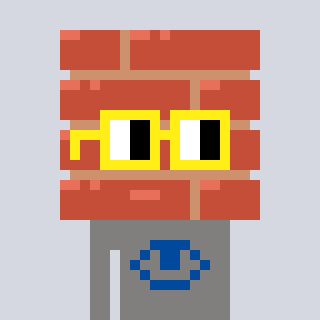
a pixel art character with square yellow glasses, a wall-shaped head and a bluegrey-colored body on a cool background